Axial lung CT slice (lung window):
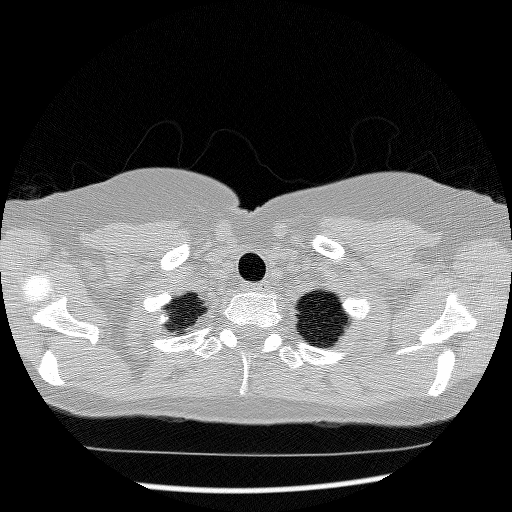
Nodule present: no